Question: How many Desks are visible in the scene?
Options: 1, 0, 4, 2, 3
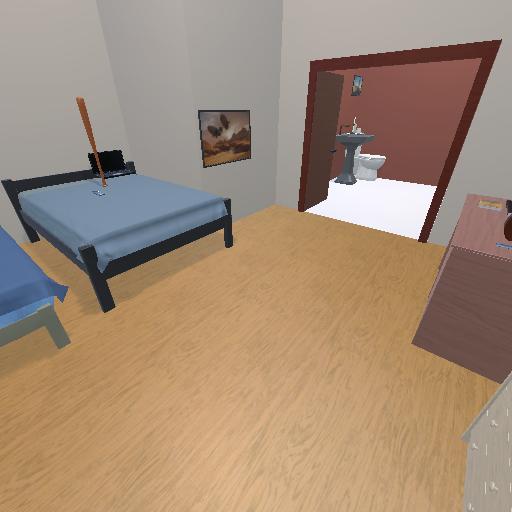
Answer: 1